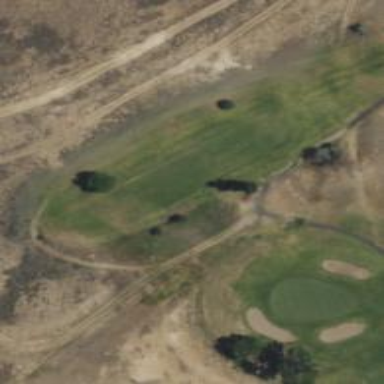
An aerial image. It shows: Golf tee.